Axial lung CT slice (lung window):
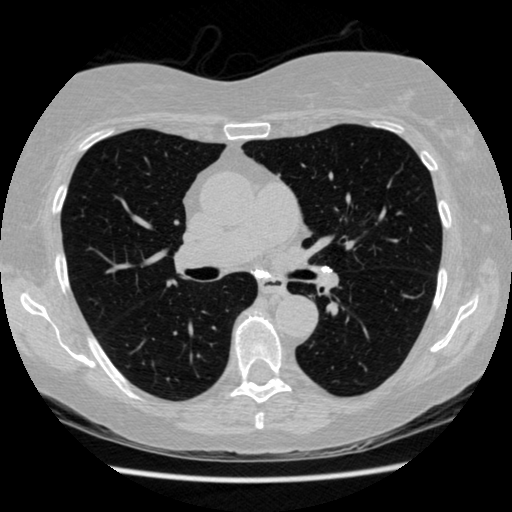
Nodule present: no